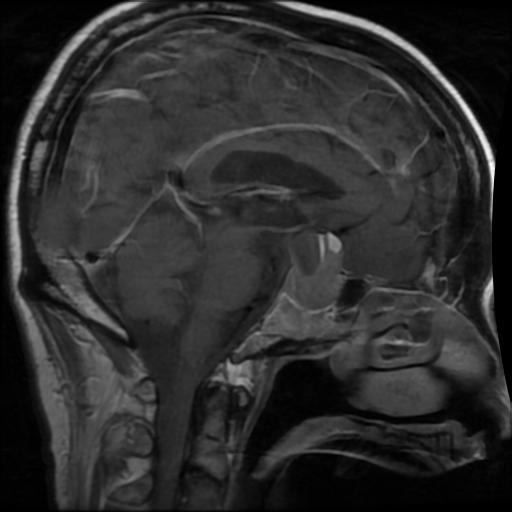
Label: pituitary